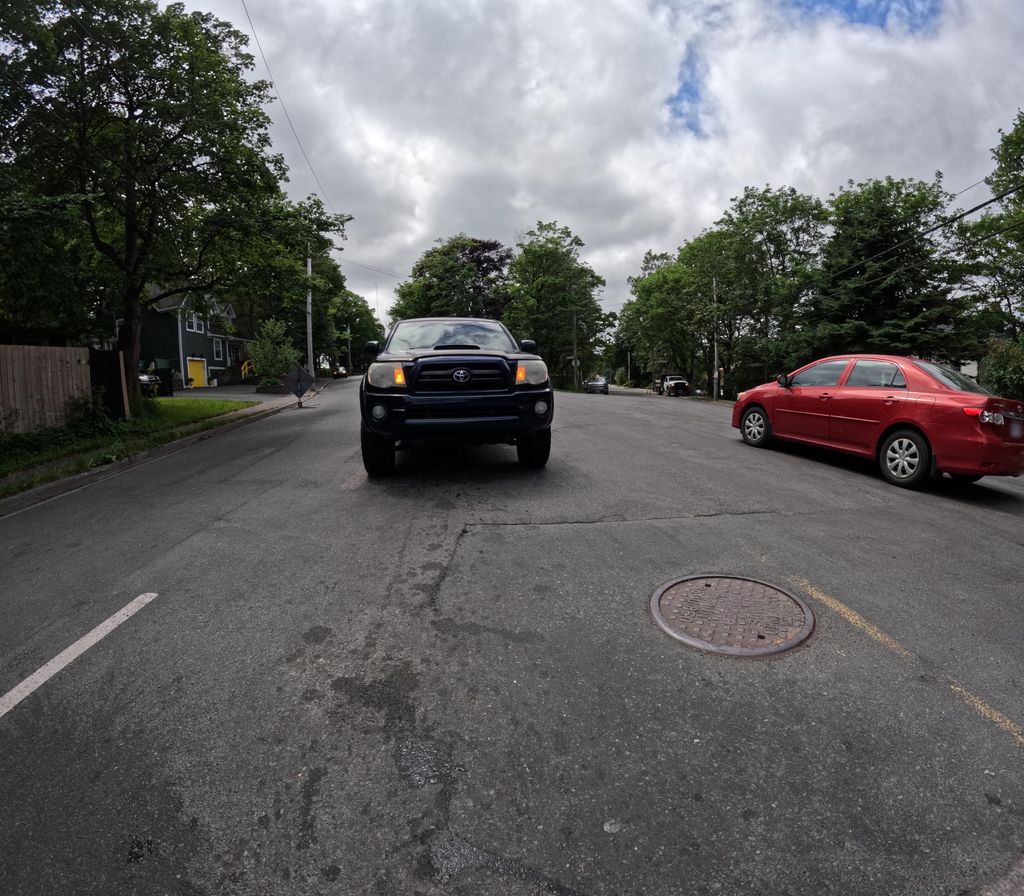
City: st_johns